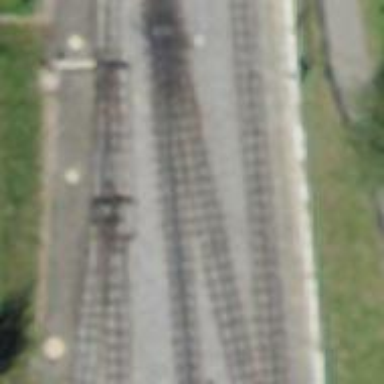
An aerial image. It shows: Narrow-gauge railway track with 1 electrified contact line.